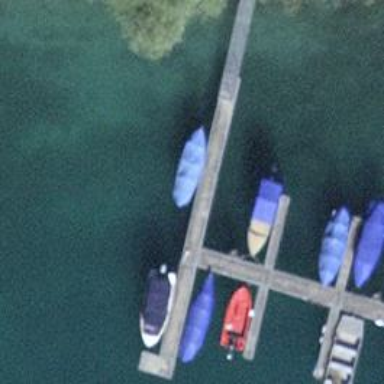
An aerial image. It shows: Man-made pier.